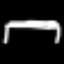
Label: bed